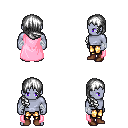
a pixel art fantasy rpg character, male body template, dark elf, purple skin, pink cape, gold greaves, white right-swept hairstyle, white cloth bandages, brown shoes, four views (front, back, left, right), 2x2 character sprite sheet, small pixel art, hard edges, no anti-aliasing